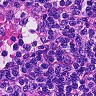
Metastatic tissue present: no